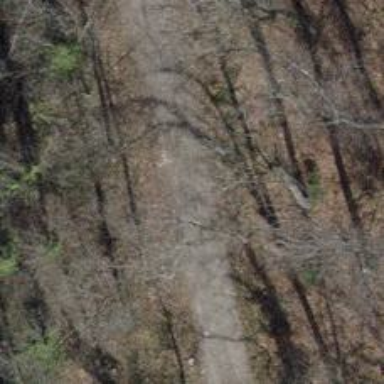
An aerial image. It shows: Pebblestone track with grade2 tracktype.